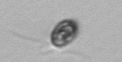
Label: flagellate